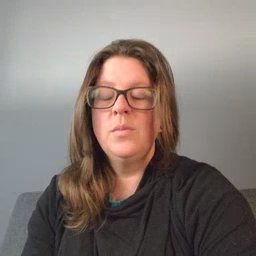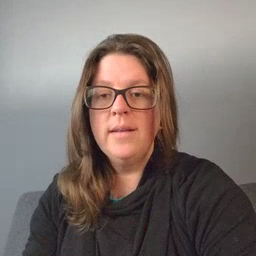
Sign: white